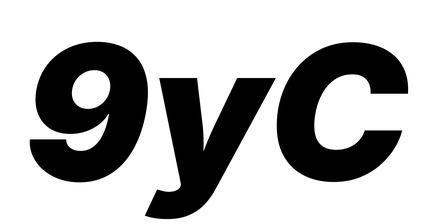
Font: Inter-Italic_Black_Italic